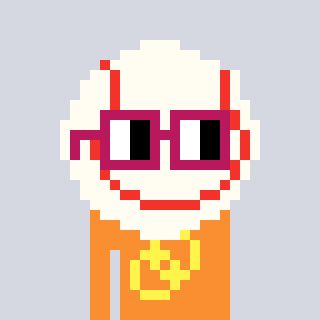
a pixel art character with square dark red glasses, a baseball ball-shaped head and a orange-colored body on a cool background